Question: Instead of overwriting the overlapping regions of multiple polygons by the value of the last polygon drawn, I would like to draw the mean value of these polygons.
Is this possible in Python PIL?
The overlapping pixels in the example should have the value of 1.5.
In the full working program I have to draw about 100000 polygons (that may or may not intersect) on a very large grid which is the reason I use PIL instead of Numpy.
'''
from PIL import Image, ImageDraw
import numpy as np
import matplotlib.pyplot as plt
img = Image.new('F', (50, 50), 0)
ImageDraw.Draw(img).polygon([(20, 20), (20, 40), (40, 30), (30, 20)],
fill=1., outline=None)
ImageDraw.Draw(img).polygon([(10, 5), (10, 25), (25, 25), (25, 10)],
fill=2., outline=None)
myimg = np.ma.masked_equal(np.array(img), 0.)
plt.imshow(myimg, interpolation="None")
plt.colorbar()
plt.show()
'''

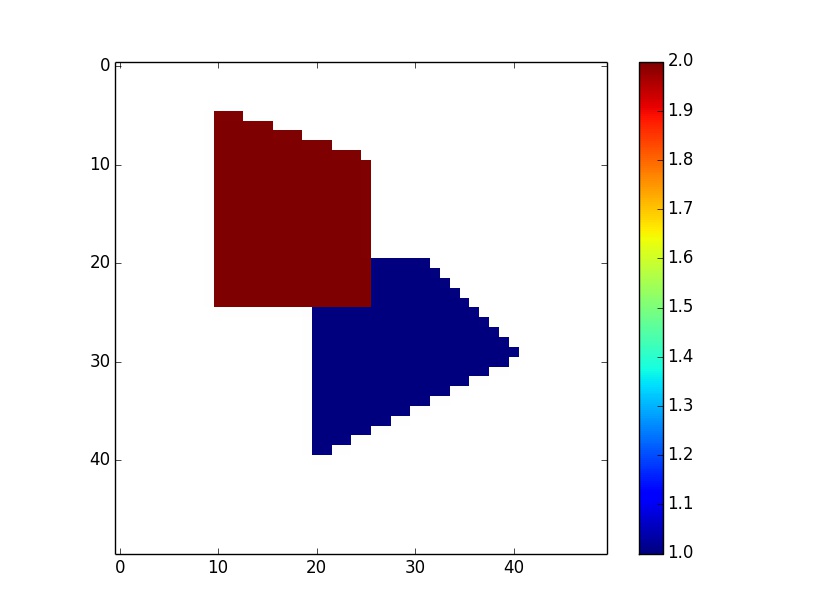
Answer: I suggest 'scikit-image', 'skimage.draw.polygon()' returns coordinates in the polygon. Here is an example. Create some random polygon data first:
'''
import pylab as pl
from random import randint
import numpy as np
from skimage import draw
W, H = 800, 600
def make_poly(x0, y0, r, n):
a = np.linspace(0, np.pi*2, n, endpoint=False)
x = x0 + r * np.cos(a)
y = y0 + r * np.sin(a)
return y, x
count_buf = np.zeros((H, W))
sum_buf = np.zeros((H, W))
N = 2000
polys = []
for i in range(N):
x0, y0, r, n = randint(10, W-10), randint(10, H-10), randint(10, 50), randint(3, 10)
polys.append((make_poly(x0, y0, r, n), randint(1, 10)))
'''
Then draw the polygons:
'''
for (y, x), v in polys:
rr, cc = draw.polygon(y, x, (H, W))
count_buf[rr, cc] += 1
sum_buf[rr, cc] += v
mean_buf = np.zeros_like(sum_buf)
mask = count_buf > 0
mean_buf[mask] = sum_buf[mask] / count_buf[mask]
'''
the time is about 1.5s on my pc to draw 2000 polygons with average radius 30 px.
Here is the result:

If you need better speed, you can copy the following code in scikit-image:
<URL>
<URL>
and change the 'count_buf' and 'sum_buf' in the for loop if 'point_in_polygon()' returns True.
Here is the Cython code:
'''
%%cython
#cython: cdivision=True
#cython: boundscheck=False
#cython: wraparound=False
import numpy as np
cimport numpy as np
from libc.math cimport ceil
cdef unsigned char point_in_polygon(double[::1] xp, double[::1] yp,
double x, double y):
cdef Py_ssize_t i
cdef unsigned char c = 0
cdef Py_ssize_t j = xp.shape[0] - 1
for i in range(xp.shape[0]):
if (
(((yp[i] <= y) and (y < yp[j])) or
((yp[j] <= y) and (y < yp[i])))
and (x < (xp[j] - xp[i]) * (y - yp[i]) / (yp[j] - yp[i]) + xp[i])
):
c = not c
j = i
return c
cdef class PolygonAccumulator:
cdef int width, height
cdef int[:, ::1] count_buf
cdef double[:, ::1] sum_buf
def __cinit__(self, width, height):
self.width = width
self.height = height
shape = (height, width)
self.count_buf = np.zeros(shape, dtype=int)
self.sum_buf = np.zeros(shape, dtype=float)
def reset(self):
self.count_buf[:, :] = 0
self.sum_buf[:, :] = 0
def add_polygon(self, ya, xa, double value):
cdef Py_ssize_t minr = int(max(0, np.min(ya)))
cdef Py_ssize_t maxr = int(ceil(np.max(ya)))
cdef Py_ssize_t minc = int(max(0, np.min(xa)))
cdef Py_ssize_t maxc = int(ceil(np.max(xa)))
cdef double[::1] x = xa
cdef double[::1] y = ya
cdef Py_ssize_t r, c
maxr = min(self.height - 1, maxr)
maxc = min(self.width - 1, maxc)
for r in range(minr, maxr+1):
for c in range(minc, maxc+1):
if point_in_polygon(x, y, c, r):
self.count_buf[r, c] += 1
self.sum_buf[r, c] += value
def mean(self):
count_buf = self.count_buf.base
sum_buf = self.sum_buf.base
mean_buf = np.zeros_like(sum_buf)
mask = count_buf > 0
mean_buf[mask] = sum_buf[mask] / count_buf[mask]
return mean_buf
'''
To draw the polygons:
'''
pa = PolygonAccumulator(800, 600)
for (y, x), value in polys:
pa.add_polygon(y, x, value)
pl.imshow(pa.mean(), cmap="gray")
'''
It's about 4.5x faster than 'skimage.draw.polygon()'